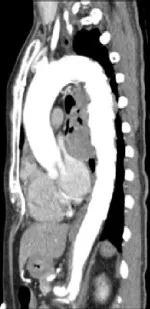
Postoperation computed tomographic angiography.
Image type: radiology (ct)